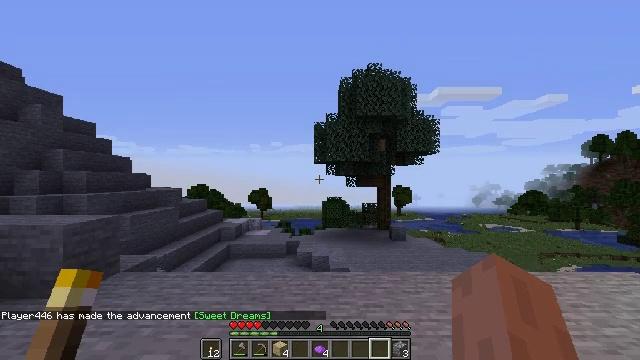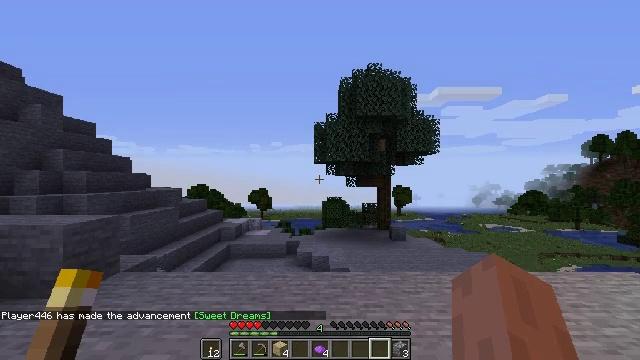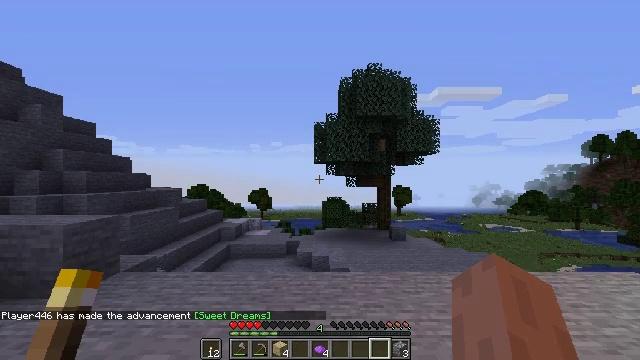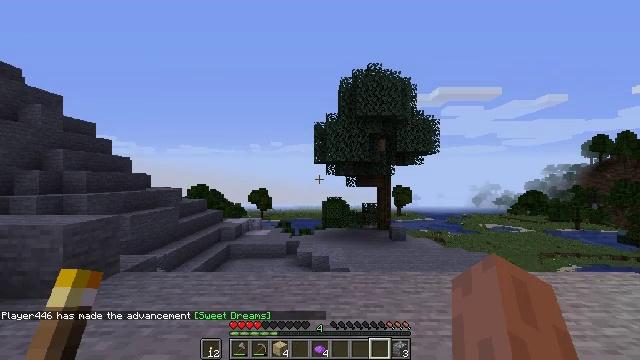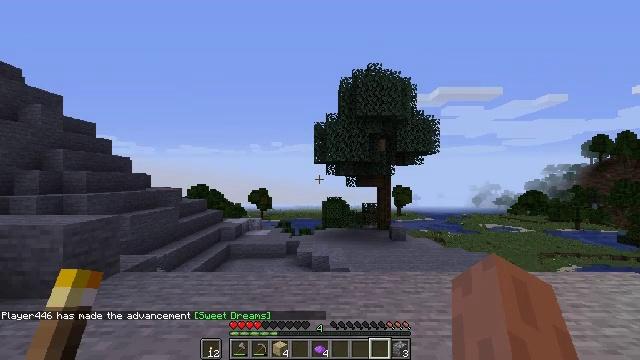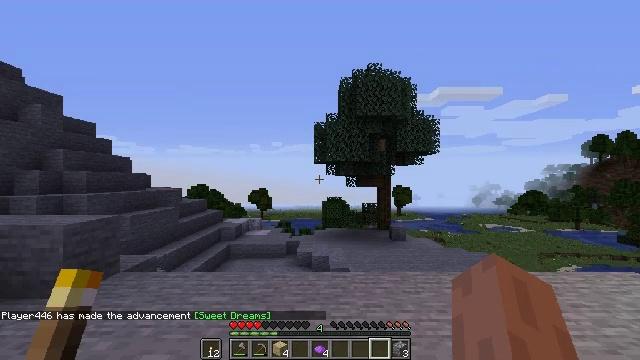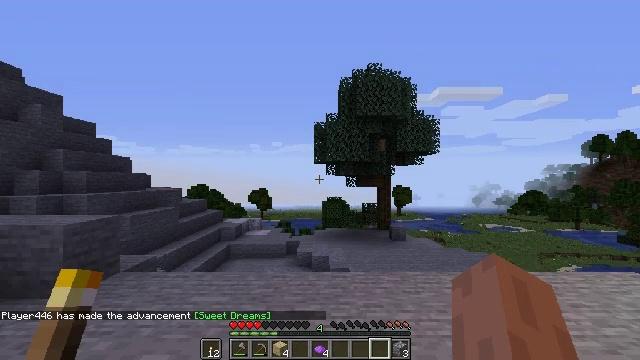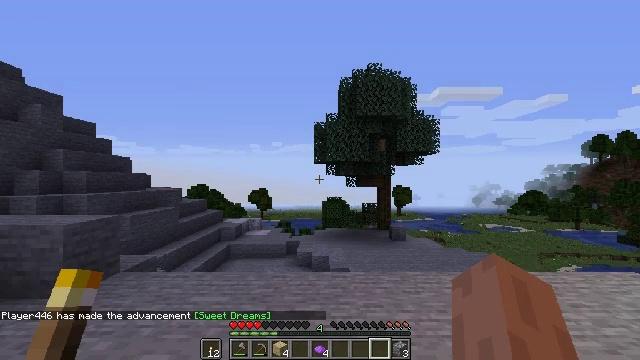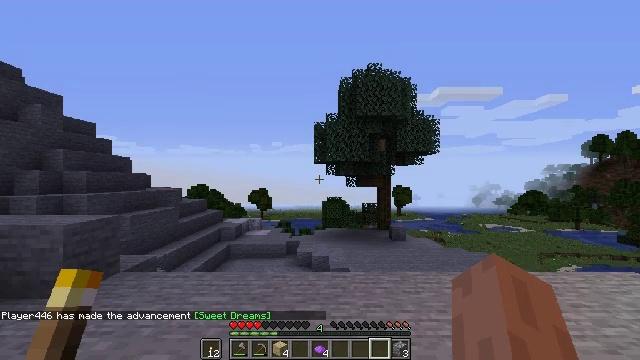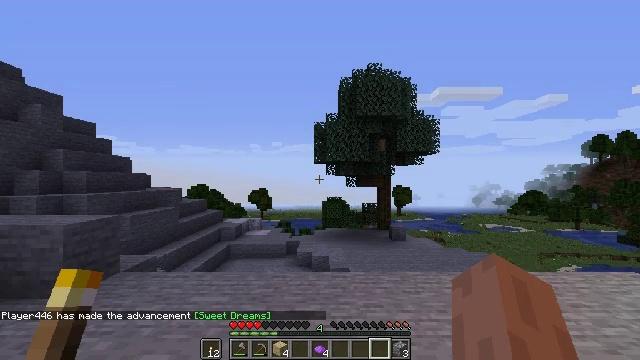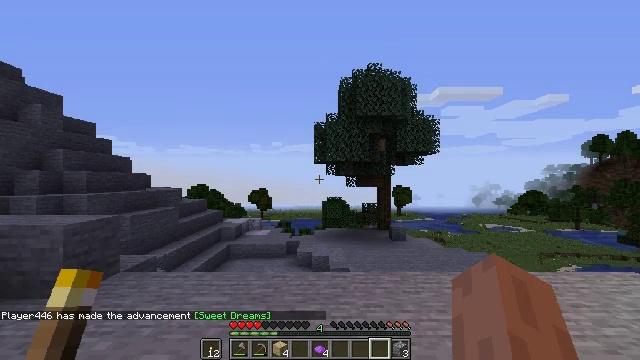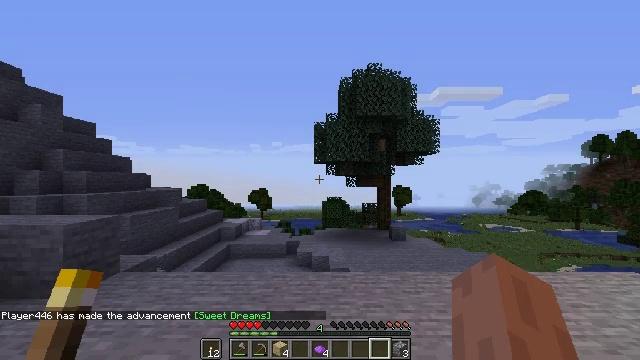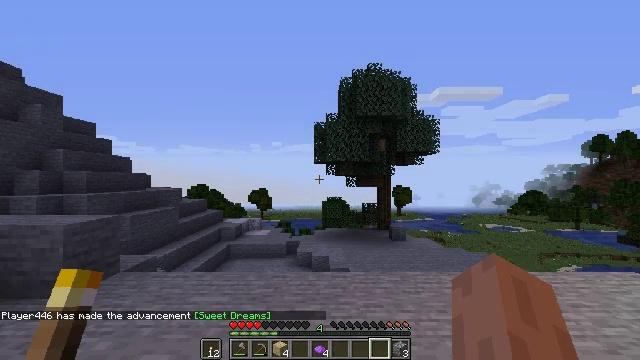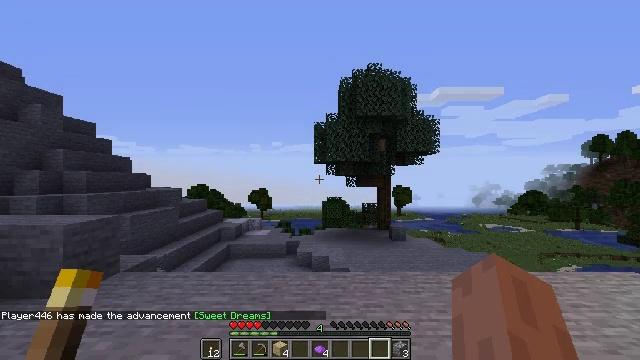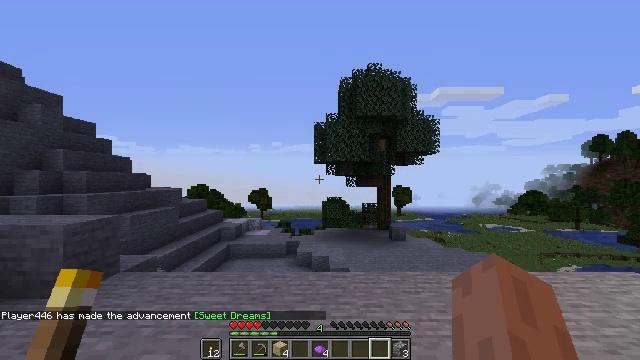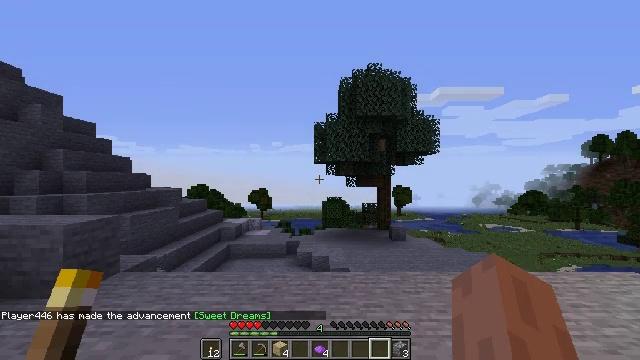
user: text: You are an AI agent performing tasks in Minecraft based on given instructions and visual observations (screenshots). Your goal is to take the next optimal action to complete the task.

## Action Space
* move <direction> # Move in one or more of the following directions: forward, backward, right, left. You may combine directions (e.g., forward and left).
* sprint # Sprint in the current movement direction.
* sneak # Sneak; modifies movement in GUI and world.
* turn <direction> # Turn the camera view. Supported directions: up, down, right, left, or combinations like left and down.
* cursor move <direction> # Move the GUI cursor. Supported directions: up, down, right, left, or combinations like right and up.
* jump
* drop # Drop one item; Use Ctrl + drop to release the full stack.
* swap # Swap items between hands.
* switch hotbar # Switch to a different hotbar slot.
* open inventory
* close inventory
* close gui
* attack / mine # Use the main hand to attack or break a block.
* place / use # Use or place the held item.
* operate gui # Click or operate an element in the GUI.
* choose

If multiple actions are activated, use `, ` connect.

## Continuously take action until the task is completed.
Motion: motion action
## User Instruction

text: Retrieve the purple banner.
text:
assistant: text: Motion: no_op
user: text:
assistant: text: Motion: no_op
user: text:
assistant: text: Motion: no_op
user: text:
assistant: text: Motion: no_op
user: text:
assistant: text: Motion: no_op
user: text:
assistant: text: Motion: no_op
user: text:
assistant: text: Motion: no_op
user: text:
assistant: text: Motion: no_op
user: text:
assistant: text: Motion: no_op
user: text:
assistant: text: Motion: no_op
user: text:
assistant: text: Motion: no_op
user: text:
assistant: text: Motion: no_op
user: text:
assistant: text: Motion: no_op
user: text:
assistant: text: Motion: no_op
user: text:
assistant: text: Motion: no_op
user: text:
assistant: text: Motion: no_op
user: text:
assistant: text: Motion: no_op
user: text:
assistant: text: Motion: no_op
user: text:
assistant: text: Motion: no_op
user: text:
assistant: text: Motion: no_op
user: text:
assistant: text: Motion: no_op
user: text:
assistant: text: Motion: no_op
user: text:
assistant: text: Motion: no_op
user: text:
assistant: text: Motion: no_op
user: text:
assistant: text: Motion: no_op
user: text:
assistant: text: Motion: no_op
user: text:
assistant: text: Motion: no_op
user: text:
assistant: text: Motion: no_op
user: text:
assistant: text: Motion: no_op
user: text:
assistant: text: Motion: no_op